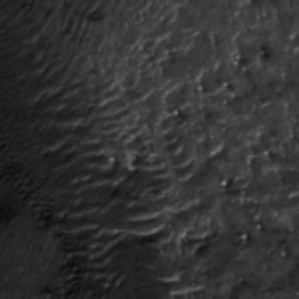
Label: frost